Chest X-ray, PA view. Patient: 45 years old, sex M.
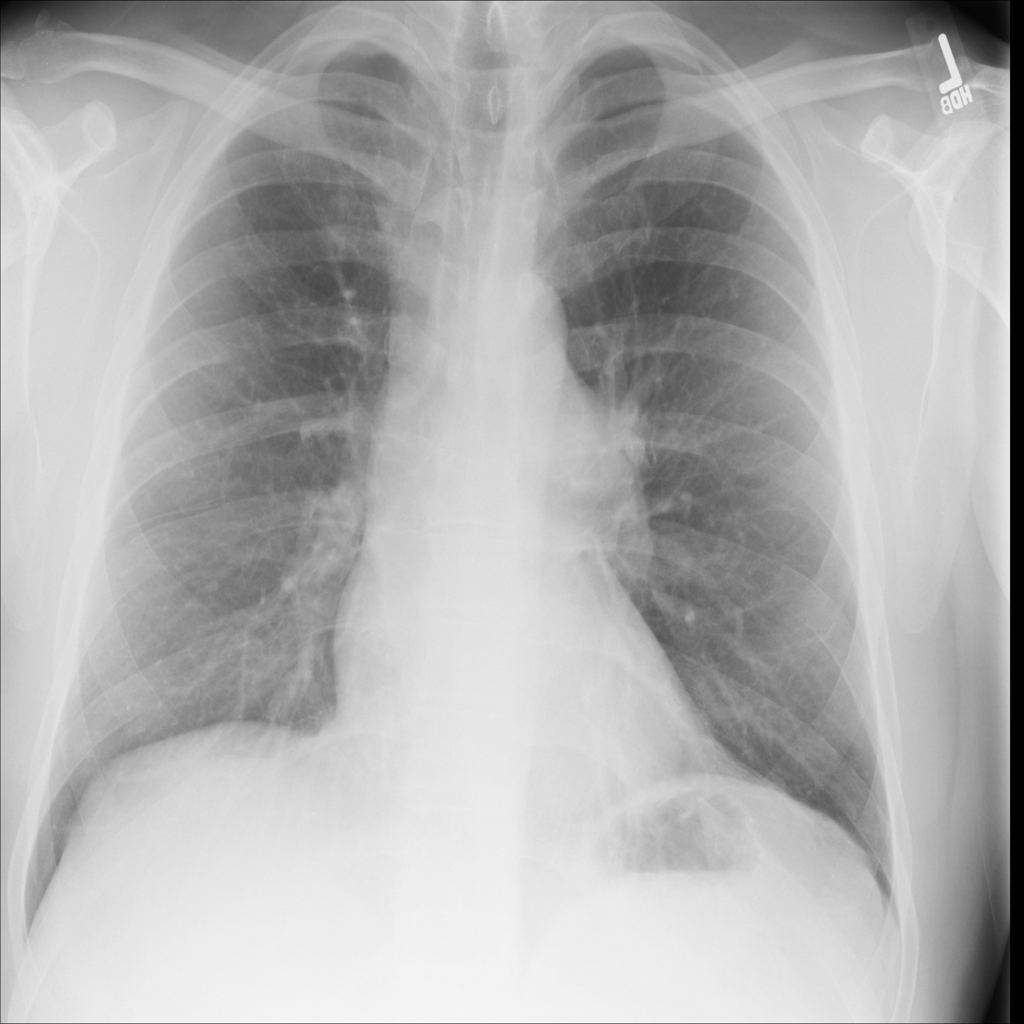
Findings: No Finding